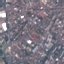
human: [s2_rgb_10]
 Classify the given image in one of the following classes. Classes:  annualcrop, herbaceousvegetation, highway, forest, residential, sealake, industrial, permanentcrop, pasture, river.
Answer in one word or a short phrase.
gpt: Residential